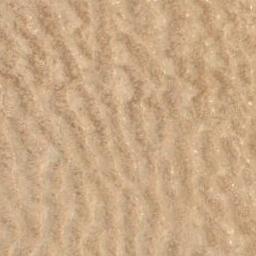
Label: desert